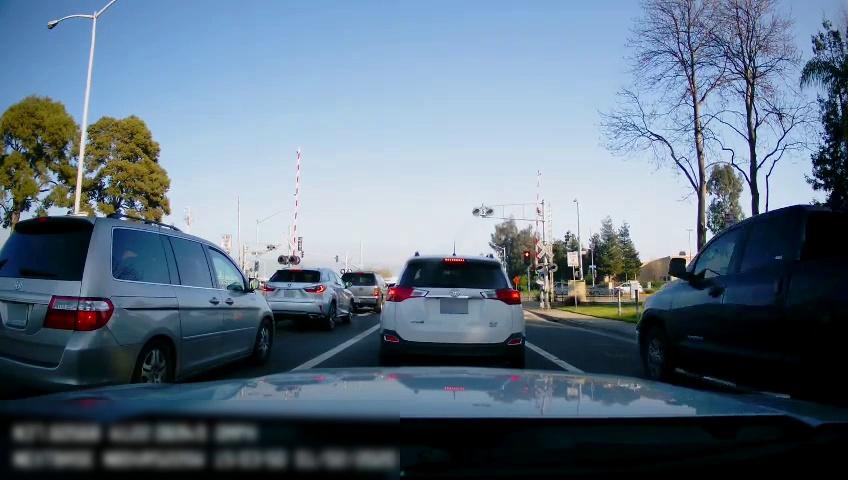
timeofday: Day
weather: Sunny
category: Drivable Space
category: Drivable Space
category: Vehicles | Car
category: Vehicles | Car
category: Vehicles | Car
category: Vehicles | Truck
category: Vehicles | SUV
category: Vehicles | SUV
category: Vehicles | Van
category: Vehicles | SUV
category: Lanes | Current Lane
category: Lanes | Current Lane
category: Traffic | Signs
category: Traffic | Lights
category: Traffic | Lights
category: Traffic | Lights
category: Traffic | Lights
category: Traffic | Signs
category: Traffic | Lights
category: Traffic | Signs